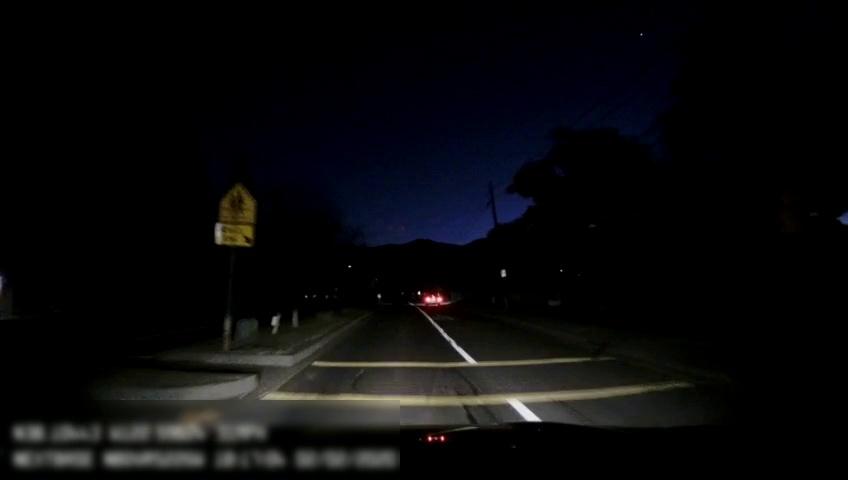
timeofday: Night
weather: Other
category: Drivable Space
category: Vehicles | Car
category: Lanes | Alternate Lane
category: Lanes | Alternate Lane
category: Traffic | Signs